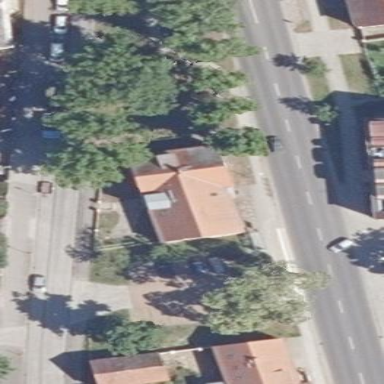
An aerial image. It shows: Historic yellow house with gabled roof made of red roof tiles.